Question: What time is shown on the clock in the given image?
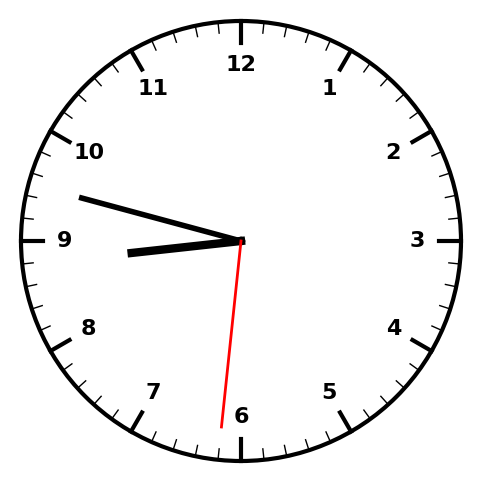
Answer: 08:47:31